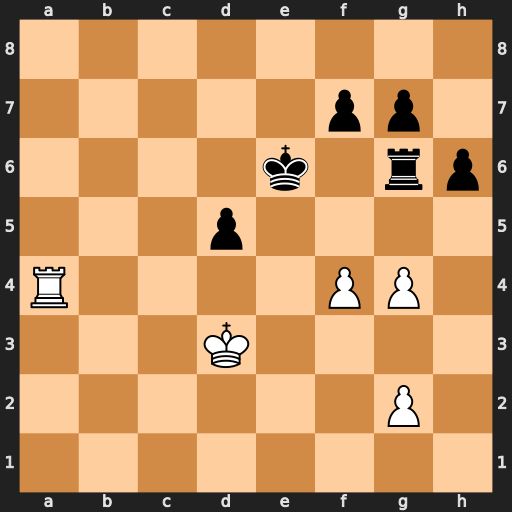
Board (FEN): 8/5pp1/4k1rp/3p4/R4PP1/3K4/6P1/8
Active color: w
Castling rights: -
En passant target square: -
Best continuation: f5+ Ke5 fxg6